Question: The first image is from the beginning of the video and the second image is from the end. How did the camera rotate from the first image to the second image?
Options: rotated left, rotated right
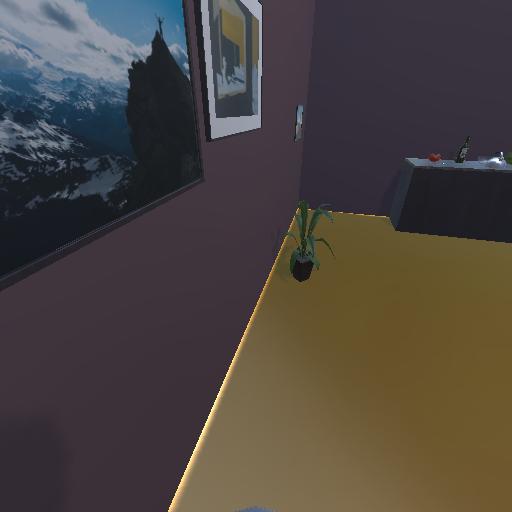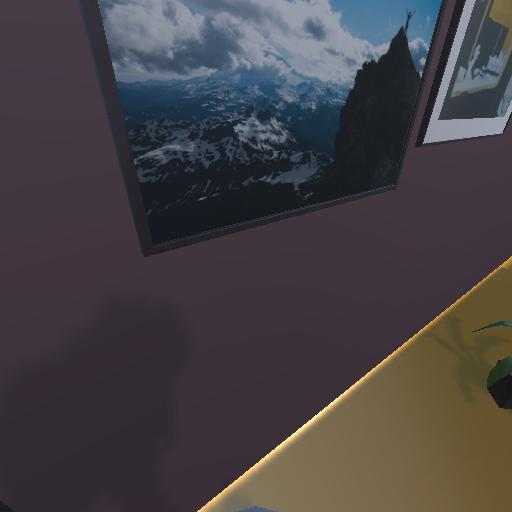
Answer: rotated left